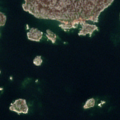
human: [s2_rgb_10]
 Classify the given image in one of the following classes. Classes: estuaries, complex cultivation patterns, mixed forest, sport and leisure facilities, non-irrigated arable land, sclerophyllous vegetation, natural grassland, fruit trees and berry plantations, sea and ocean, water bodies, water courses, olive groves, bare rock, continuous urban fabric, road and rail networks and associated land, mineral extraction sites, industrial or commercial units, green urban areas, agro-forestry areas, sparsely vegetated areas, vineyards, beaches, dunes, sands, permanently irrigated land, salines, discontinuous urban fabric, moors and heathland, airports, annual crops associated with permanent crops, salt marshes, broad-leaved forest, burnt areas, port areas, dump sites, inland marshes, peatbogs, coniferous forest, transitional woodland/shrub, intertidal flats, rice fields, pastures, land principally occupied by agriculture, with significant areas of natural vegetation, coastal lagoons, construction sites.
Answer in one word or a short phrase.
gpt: bare rock, sea and ocean